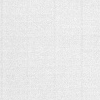
Atmospheric dust classification: dusty